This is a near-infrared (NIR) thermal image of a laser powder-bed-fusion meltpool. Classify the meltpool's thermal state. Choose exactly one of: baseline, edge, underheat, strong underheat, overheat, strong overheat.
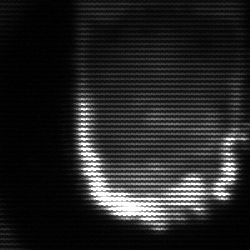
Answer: baseline